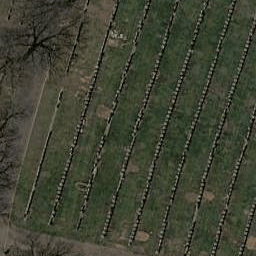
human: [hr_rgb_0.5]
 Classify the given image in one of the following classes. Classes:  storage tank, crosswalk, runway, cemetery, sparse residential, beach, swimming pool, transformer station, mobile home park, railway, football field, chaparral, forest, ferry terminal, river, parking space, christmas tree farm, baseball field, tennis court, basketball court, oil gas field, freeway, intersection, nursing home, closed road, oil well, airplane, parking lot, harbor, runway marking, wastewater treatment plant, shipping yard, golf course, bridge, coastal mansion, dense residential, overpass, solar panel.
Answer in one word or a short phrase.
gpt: cemetery